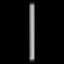
Label: line